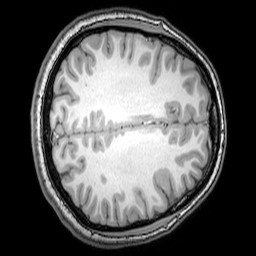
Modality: T1w
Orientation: axial
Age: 26
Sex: male
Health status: healthy
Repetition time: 0.081 s
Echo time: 0.037 s